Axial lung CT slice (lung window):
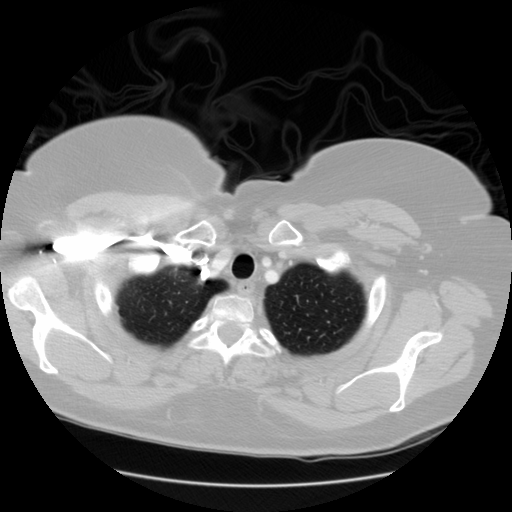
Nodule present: no